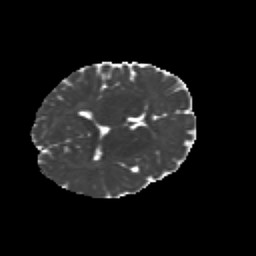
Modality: MD
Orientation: axial
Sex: female
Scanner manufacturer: siemens
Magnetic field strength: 3 T
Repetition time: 5 s
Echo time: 0.071 s